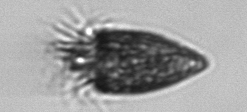
Label: Strombidium_tintinnodes